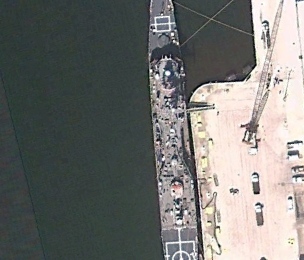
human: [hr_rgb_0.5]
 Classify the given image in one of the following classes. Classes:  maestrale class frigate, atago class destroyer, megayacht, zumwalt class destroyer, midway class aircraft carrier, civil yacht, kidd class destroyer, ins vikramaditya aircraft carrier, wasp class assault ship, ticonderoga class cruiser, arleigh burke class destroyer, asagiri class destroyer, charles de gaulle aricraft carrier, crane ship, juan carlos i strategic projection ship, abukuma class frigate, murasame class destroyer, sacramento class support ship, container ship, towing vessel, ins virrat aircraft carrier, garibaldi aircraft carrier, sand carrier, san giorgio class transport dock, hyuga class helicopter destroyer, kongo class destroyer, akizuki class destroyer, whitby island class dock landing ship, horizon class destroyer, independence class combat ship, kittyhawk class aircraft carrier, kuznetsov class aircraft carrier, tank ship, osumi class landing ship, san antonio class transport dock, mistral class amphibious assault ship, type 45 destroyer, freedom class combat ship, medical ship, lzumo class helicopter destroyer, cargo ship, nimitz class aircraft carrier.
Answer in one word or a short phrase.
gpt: Ticonderoga class cruiser